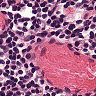
Metastatic tissue present: no